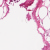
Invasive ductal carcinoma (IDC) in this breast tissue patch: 0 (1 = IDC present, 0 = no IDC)